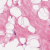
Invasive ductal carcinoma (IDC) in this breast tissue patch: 0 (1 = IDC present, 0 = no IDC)